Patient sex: M
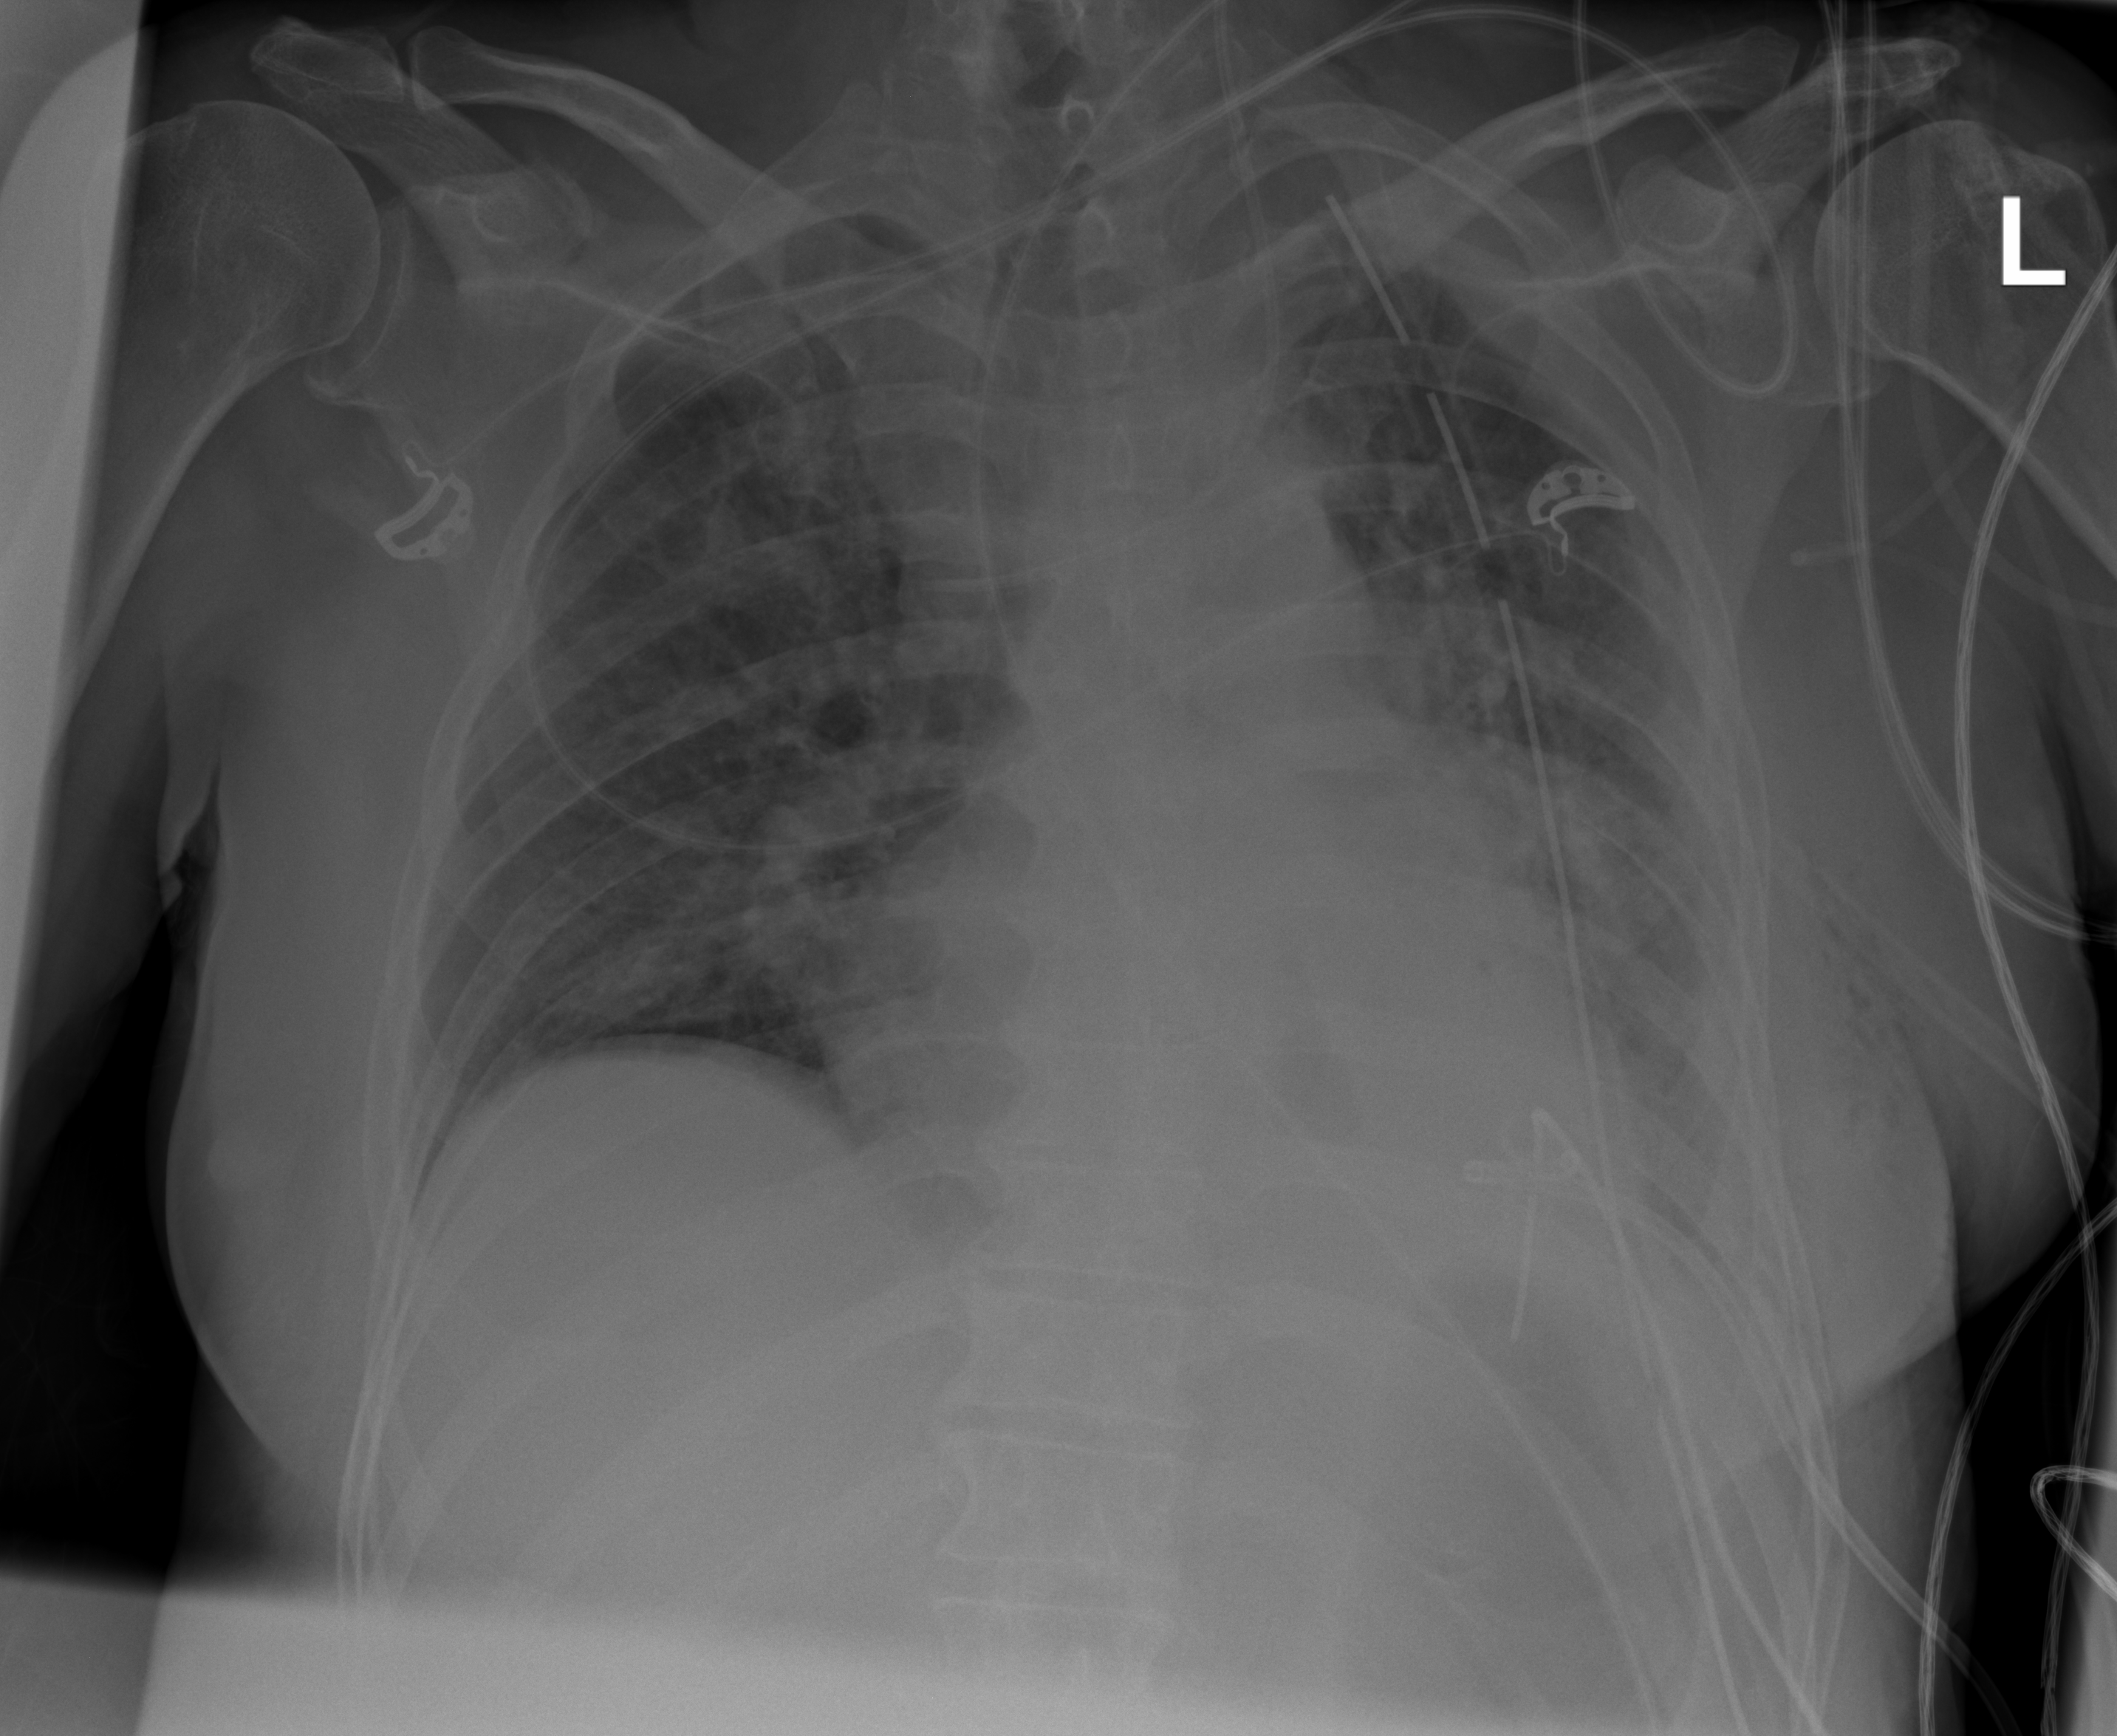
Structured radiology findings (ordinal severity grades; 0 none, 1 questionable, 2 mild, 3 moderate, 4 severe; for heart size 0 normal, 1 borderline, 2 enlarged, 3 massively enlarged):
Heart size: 2
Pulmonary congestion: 2
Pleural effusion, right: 0
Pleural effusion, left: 2
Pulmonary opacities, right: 0
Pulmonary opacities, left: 2
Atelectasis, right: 0
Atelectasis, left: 2